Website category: sports
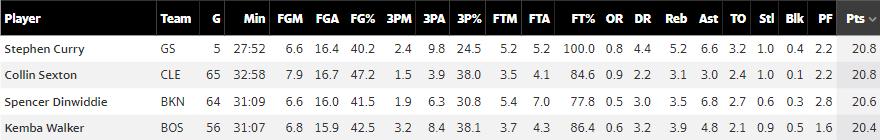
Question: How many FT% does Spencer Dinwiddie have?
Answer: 77.8

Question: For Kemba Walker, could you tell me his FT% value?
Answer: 86.4

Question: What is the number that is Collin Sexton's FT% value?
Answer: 84.6

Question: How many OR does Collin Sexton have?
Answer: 0.9

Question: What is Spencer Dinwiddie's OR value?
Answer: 0.5

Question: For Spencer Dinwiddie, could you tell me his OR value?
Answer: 0.5

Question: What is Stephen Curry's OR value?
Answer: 0.8

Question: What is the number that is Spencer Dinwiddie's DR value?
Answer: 3.0

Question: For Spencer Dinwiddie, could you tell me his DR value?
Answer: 3.0

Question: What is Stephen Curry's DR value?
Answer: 4.4

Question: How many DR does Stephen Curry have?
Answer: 4.4

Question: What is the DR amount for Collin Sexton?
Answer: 2.2

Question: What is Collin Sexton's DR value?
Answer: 2.2

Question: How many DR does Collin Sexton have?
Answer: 2.2

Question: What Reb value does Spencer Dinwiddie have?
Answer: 3.5

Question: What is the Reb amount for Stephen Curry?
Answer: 5.2

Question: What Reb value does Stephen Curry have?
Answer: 5.2

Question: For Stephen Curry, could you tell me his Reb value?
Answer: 5.2

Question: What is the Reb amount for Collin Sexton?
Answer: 3.1

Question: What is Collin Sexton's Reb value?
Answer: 3.1

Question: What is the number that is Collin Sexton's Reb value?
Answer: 3.1

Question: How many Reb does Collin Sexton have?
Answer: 3.1

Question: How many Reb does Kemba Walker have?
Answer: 3.9

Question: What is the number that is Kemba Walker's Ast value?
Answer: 4.8

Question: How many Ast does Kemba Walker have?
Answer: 4.8

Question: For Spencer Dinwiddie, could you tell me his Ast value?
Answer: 6.8

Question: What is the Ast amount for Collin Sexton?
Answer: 3.0

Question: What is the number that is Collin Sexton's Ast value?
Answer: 3.0

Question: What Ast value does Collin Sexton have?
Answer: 3.0

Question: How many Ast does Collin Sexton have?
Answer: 3.0

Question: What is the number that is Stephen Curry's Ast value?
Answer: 6.6

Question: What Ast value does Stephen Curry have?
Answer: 6.6

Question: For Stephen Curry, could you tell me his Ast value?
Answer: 6.6

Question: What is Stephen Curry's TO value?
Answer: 3.2

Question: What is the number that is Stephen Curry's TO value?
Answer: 3.2

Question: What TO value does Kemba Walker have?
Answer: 2.1

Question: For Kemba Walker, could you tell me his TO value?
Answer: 2.1

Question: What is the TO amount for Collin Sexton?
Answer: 2.4

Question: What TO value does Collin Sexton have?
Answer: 2.4

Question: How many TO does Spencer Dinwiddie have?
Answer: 2.7

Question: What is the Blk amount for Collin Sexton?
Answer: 0.1

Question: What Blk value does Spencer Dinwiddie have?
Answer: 0.3

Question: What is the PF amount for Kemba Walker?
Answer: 1.6

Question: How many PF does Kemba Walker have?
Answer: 1.6

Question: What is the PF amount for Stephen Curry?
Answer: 2.2

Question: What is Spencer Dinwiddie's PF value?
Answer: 2.8

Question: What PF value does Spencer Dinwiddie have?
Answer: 2.8

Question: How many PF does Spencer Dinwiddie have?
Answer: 2.8

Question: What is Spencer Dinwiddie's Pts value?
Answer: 20.6

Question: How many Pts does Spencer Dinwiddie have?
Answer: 20.6

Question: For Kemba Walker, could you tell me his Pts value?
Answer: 20.4

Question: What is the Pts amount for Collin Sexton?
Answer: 20.8

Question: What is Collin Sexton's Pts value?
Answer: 20.8